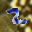
Label: 2